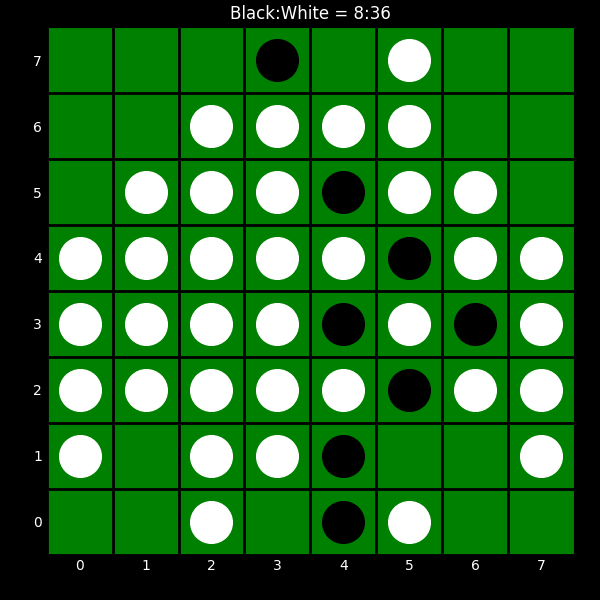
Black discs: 8
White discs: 36